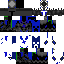
A male skeleton skin with dark skin, wearing brown helmet dressed in a blue tshirt and black pants, featuring a closed mouth.